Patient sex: M
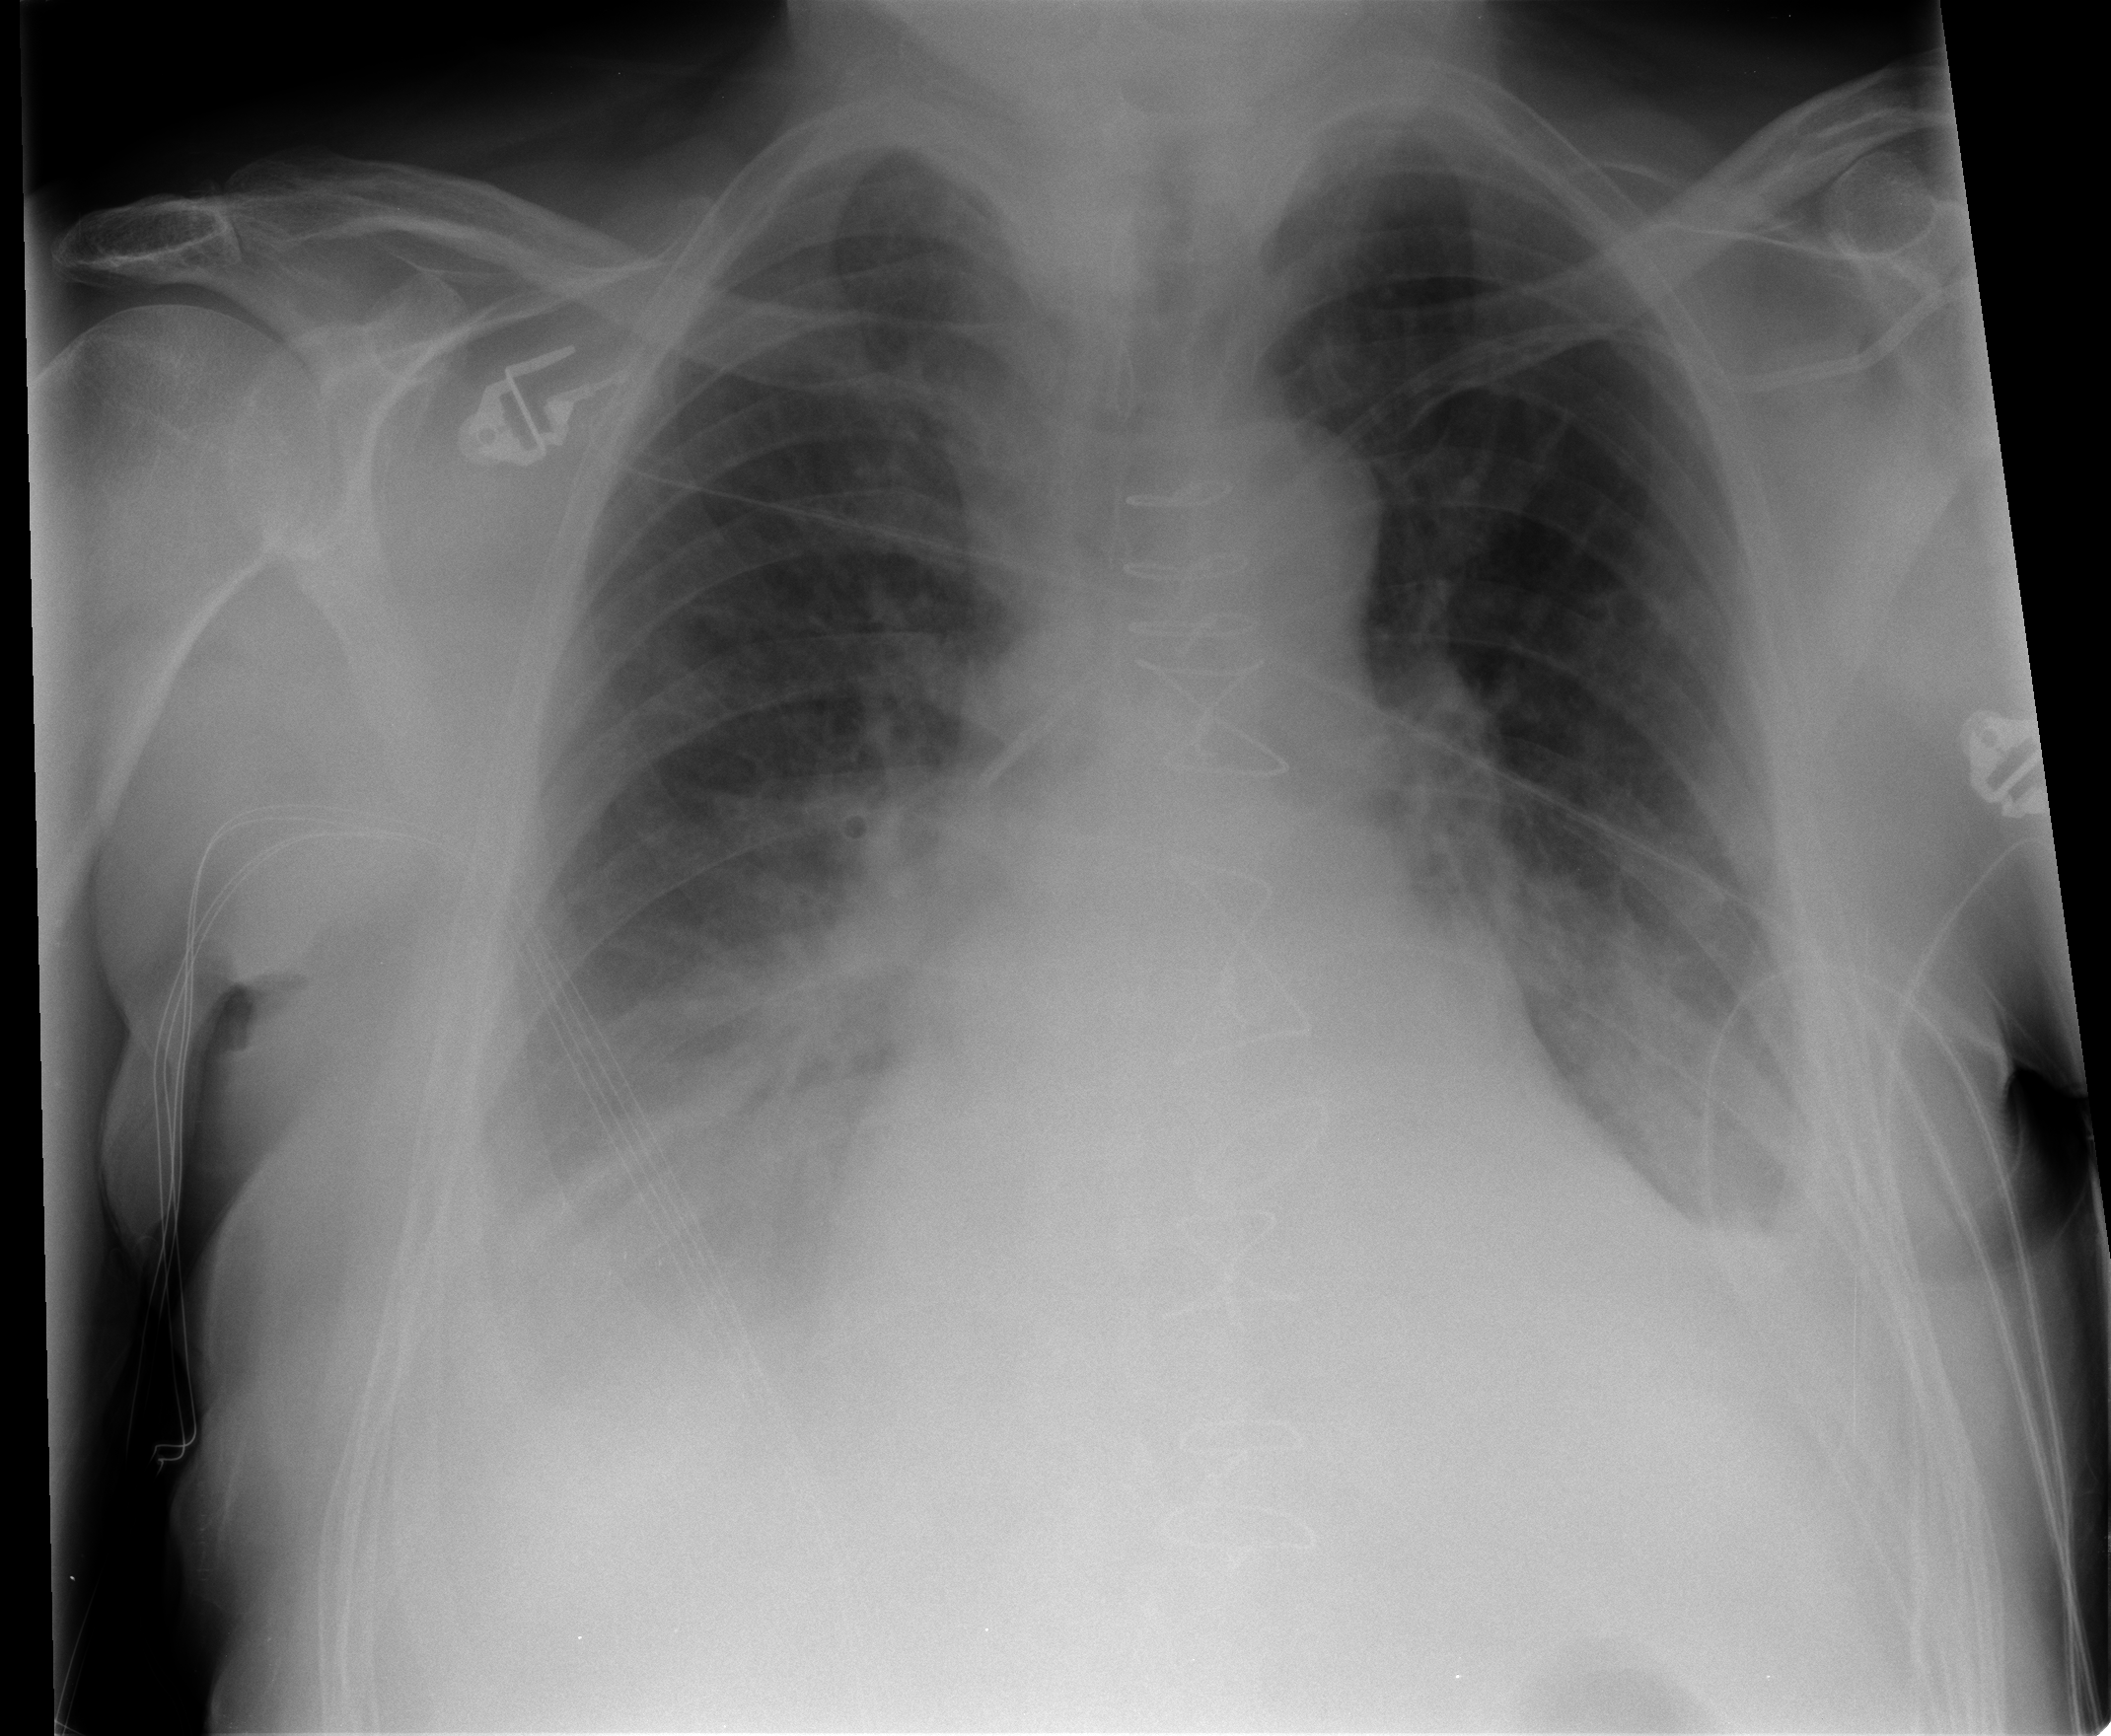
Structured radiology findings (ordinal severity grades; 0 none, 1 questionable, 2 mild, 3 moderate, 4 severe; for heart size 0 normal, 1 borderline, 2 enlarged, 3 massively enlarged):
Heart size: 2
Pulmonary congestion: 2
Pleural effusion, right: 2
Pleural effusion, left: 2
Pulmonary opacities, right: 2
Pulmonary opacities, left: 1
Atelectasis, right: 2
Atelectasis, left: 2